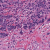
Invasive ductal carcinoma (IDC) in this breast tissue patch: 1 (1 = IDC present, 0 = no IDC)